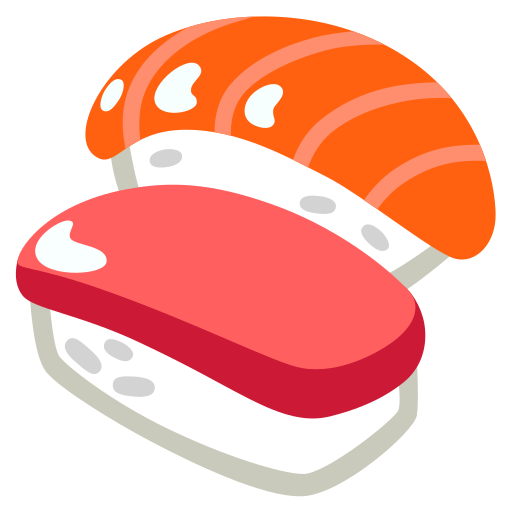
Emoji: 🍣